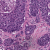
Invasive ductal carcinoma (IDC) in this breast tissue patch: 0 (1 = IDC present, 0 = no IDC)